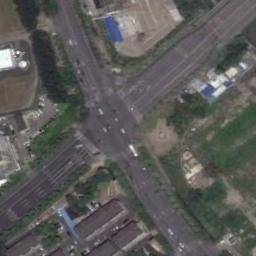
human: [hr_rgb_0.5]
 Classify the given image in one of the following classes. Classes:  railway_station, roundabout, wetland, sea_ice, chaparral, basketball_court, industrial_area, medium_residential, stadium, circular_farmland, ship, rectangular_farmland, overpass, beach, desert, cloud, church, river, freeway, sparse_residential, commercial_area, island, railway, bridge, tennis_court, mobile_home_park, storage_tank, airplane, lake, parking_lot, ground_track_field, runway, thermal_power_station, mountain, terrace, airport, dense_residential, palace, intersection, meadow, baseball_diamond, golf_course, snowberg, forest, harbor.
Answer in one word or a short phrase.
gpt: intersection